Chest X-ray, PA view. Patient: 62 years old, sex F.
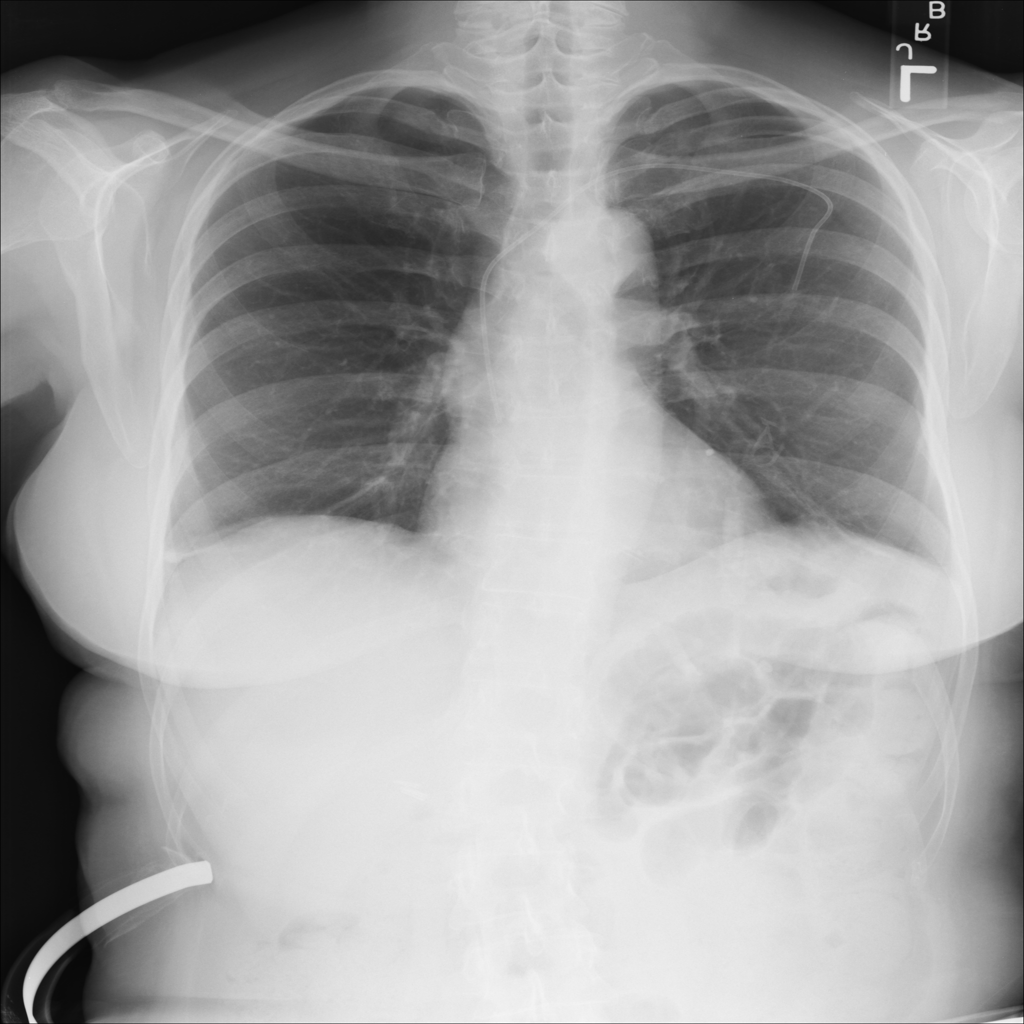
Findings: Atelectasis